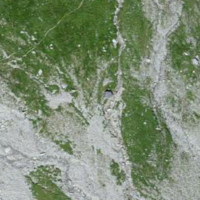
EUNIS habitat code: 48
Species observed at this site:
Chamaenerion fleischeri